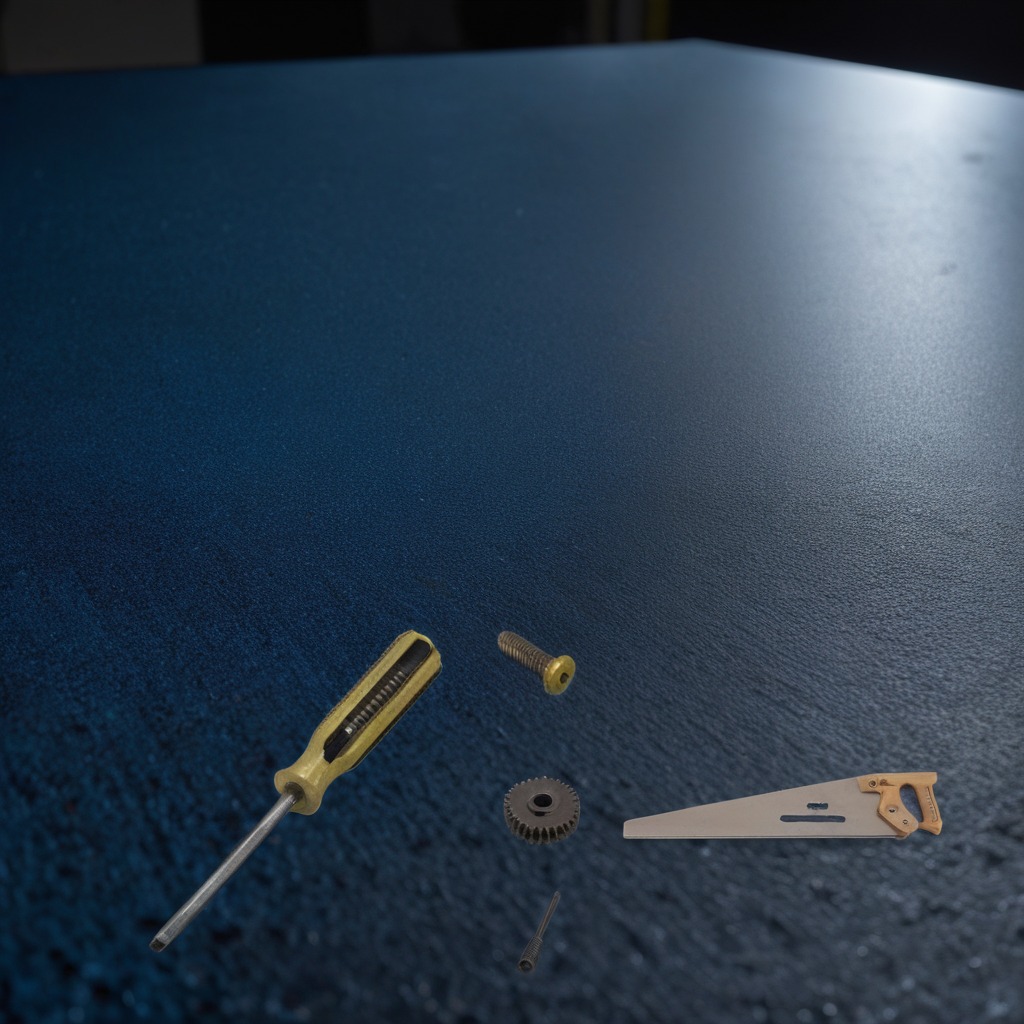
A steel gear with teeth, a metal machine screw, a coiled metal spring, a handheld metal saw, and a screwdriver are lying on the granite tabletop.